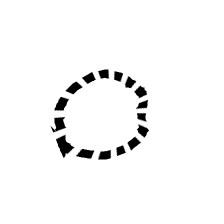
Shape: circle